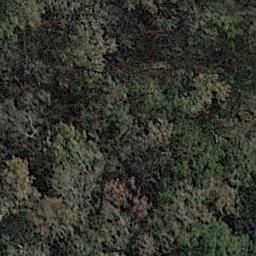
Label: forest